Interaction volume radius: 5 \u00c5
Interaction volume height: 10 \u00c5
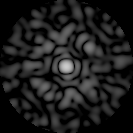
Disorder parameter: 0.8374